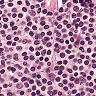
Metastatic tissue present: no